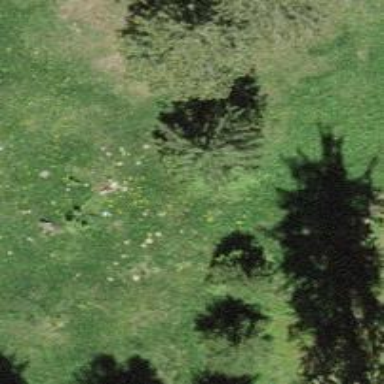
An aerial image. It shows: Beautiful tree in nature.